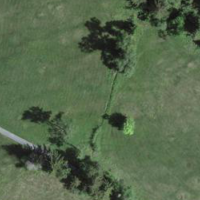
EUNIS habitat code: 24
Species observed at this site:
Succisa pratensis